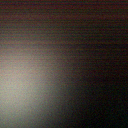
Screen state: off